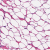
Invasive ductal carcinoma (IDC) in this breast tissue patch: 0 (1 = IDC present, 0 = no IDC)